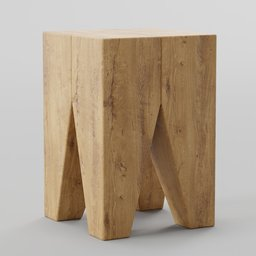
Label: furniture